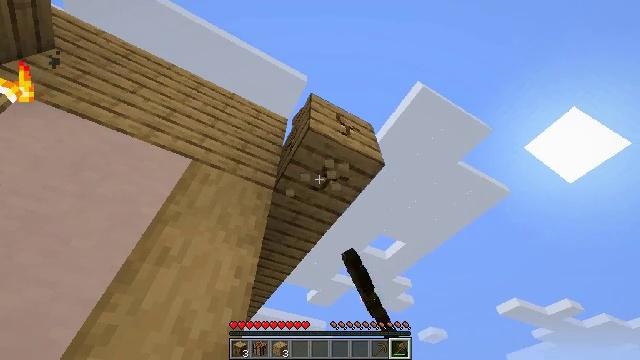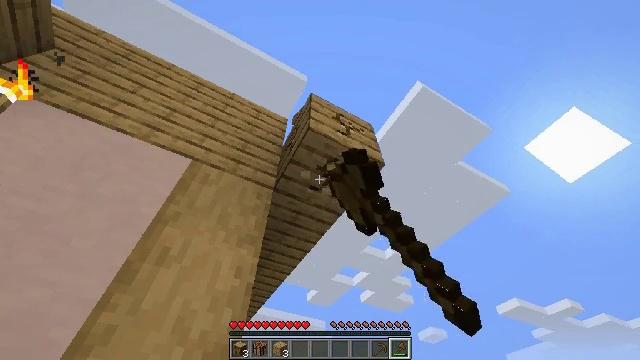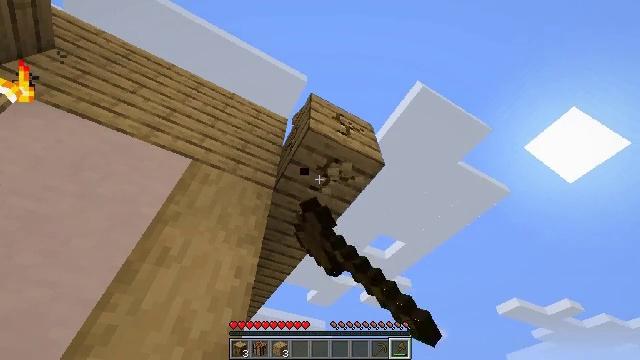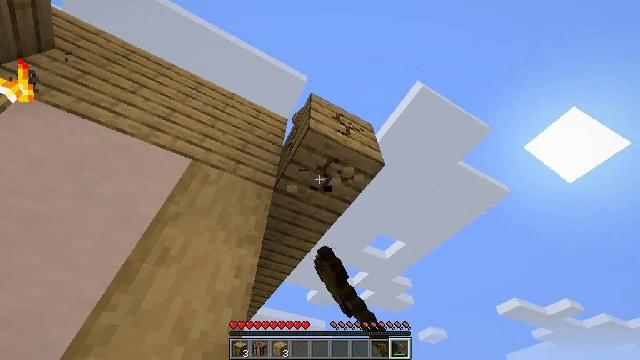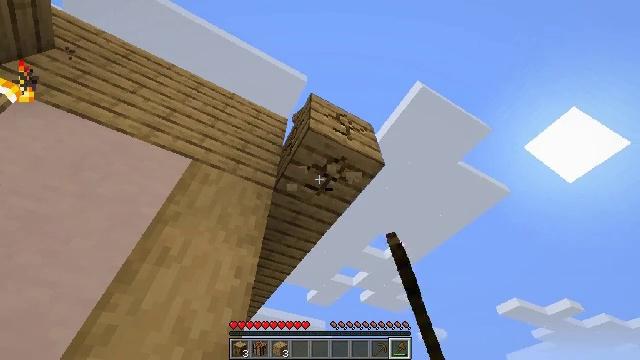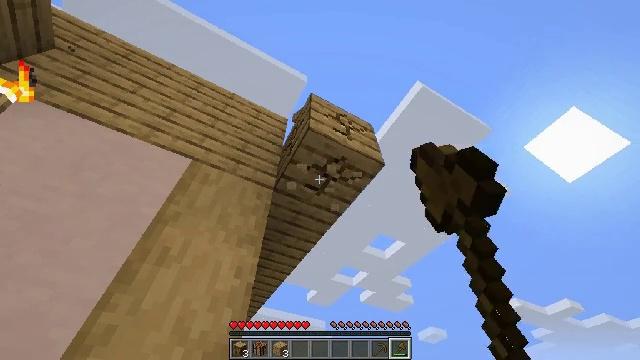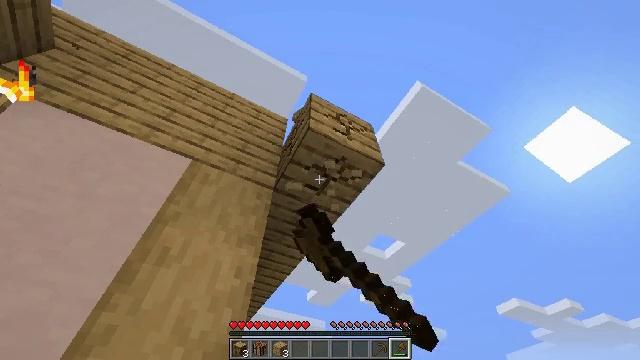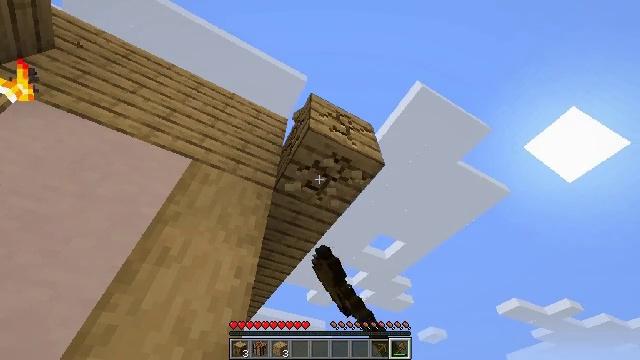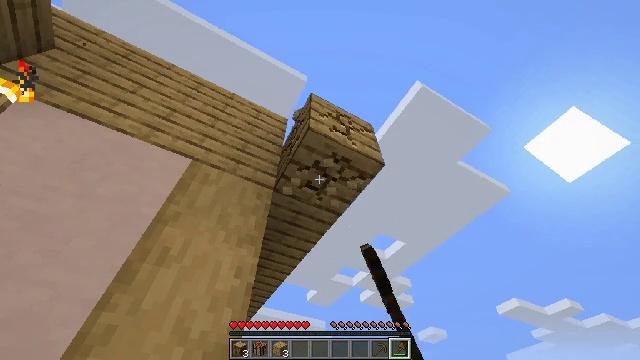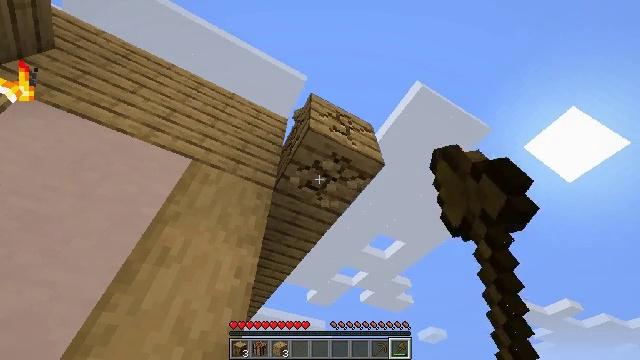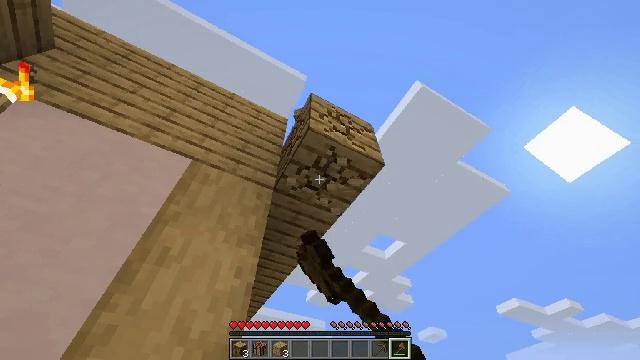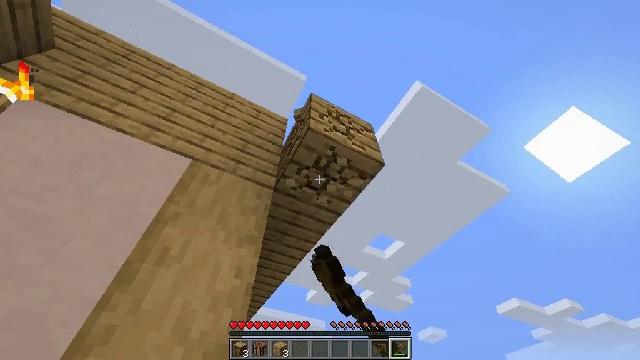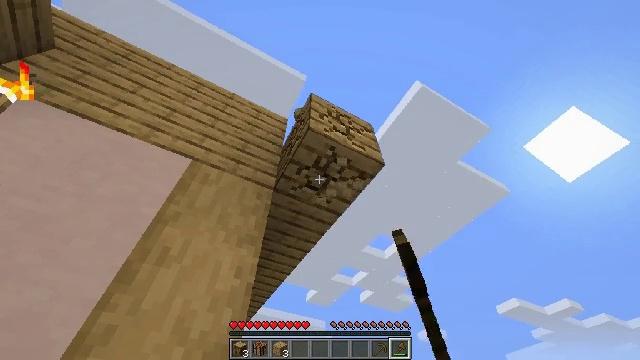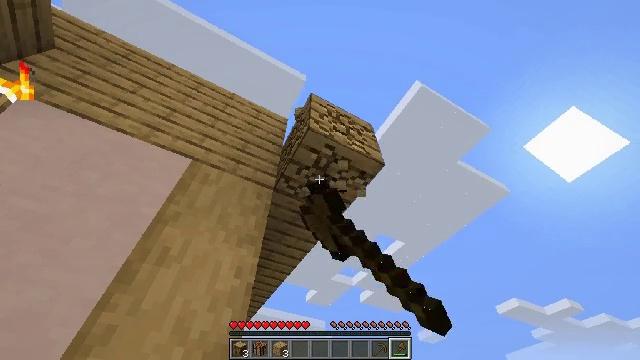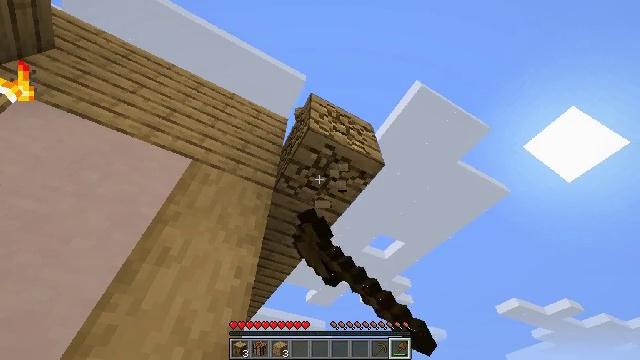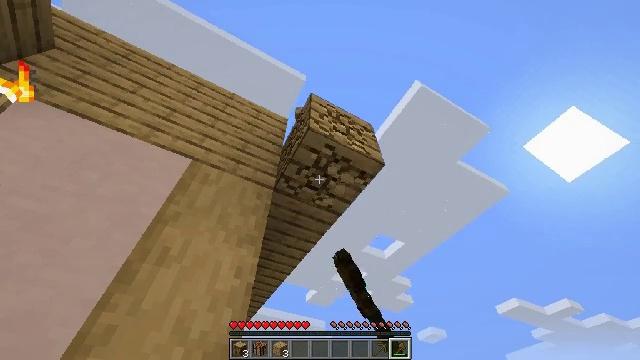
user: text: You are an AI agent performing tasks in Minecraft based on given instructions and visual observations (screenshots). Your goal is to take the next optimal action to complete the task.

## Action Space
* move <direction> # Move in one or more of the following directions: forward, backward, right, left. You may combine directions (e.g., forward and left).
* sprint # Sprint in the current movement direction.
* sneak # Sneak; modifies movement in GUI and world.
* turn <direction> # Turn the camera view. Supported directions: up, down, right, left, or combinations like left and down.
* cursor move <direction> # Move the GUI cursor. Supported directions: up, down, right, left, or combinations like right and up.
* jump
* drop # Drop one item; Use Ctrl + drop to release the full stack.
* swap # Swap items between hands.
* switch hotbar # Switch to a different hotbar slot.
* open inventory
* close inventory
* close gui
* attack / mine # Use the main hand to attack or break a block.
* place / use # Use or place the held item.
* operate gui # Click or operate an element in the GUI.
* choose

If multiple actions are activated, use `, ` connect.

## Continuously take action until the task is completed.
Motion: motion action
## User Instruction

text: Retrieve oak planks from the wooden block.
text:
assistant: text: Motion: attack / mine
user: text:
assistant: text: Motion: attack / mine
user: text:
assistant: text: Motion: attack / mine
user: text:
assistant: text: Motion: attack / mine
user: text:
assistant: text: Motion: attack / mine
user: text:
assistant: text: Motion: attack / mine
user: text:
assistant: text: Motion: attack / mine
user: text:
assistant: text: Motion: attack / mine
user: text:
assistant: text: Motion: attack / mine
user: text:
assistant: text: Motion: attack / mine
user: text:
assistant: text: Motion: attack / mine
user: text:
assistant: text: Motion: attack / mine
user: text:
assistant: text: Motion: attack / mine
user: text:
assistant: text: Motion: attack / mine
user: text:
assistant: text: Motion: attack / mine
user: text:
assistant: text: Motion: attack / mine
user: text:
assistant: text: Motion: attack / mine
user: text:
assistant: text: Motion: attack / mine
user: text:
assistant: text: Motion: attack / mine
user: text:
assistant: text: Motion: attack / mine
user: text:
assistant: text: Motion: attack / mine
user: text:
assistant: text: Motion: attack / mine
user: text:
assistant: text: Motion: attack / mine
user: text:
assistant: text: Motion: attack / mine
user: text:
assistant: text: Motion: attack / mine
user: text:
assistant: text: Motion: attack / mine
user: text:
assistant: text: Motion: no_op
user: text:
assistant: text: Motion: no_op
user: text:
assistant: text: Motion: turn down
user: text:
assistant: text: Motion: turn down